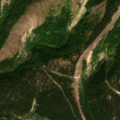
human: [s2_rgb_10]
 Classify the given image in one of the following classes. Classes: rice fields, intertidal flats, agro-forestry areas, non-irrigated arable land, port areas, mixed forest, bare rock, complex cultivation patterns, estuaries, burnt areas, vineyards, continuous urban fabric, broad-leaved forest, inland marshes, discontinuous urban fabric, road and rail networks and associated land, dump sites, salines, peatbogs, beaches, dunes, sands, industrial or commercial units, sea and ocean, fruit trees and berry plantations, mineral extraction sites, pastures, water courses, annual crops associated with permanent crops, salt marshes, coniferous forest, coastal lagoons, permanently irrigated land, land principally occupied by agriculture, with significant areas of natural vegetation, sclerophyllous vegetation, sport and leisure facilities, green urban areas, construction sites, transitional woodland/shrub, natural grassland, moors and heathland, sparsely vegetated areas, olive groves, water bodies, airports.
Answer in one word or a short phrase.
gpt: coniferous forest, mixed forest, natural grassland, transitional woodland/shrub